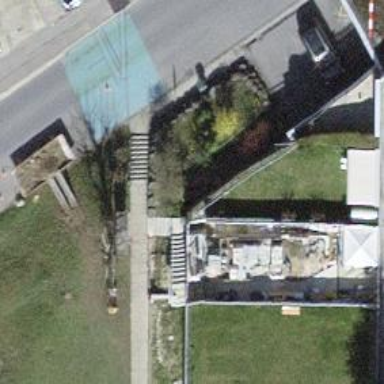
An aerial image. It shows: Concrete steps.